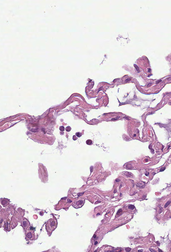
Tumor epithelial tissue: no
Tumor-associated stroma tissue: no
Normal tissue: yes